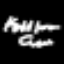
Label: squiggle